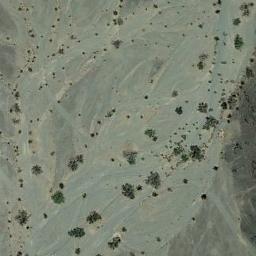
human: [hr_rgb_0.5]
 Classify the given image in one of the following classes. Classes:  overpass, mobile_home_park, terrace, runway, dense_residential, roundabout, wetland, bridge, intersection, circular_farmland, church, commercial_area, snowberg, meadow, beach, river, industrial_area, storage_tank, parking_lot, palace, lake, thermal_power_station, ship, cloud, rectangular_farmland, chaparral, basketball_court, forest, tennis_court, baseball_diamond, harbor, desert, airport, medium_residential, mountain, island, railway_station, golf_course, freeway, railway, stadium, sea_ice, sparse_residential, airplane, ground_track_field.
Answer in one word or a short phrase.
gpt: chaparral